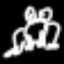
Label: frog